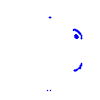
Particle: kaon